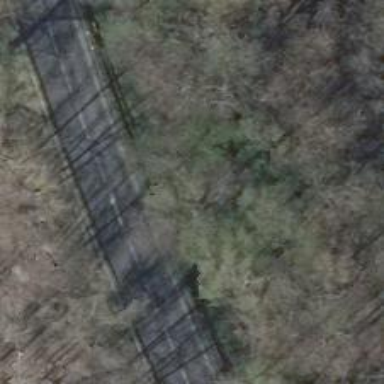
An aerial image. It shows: Wildlife crossing tunnel.